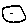
Label: circle